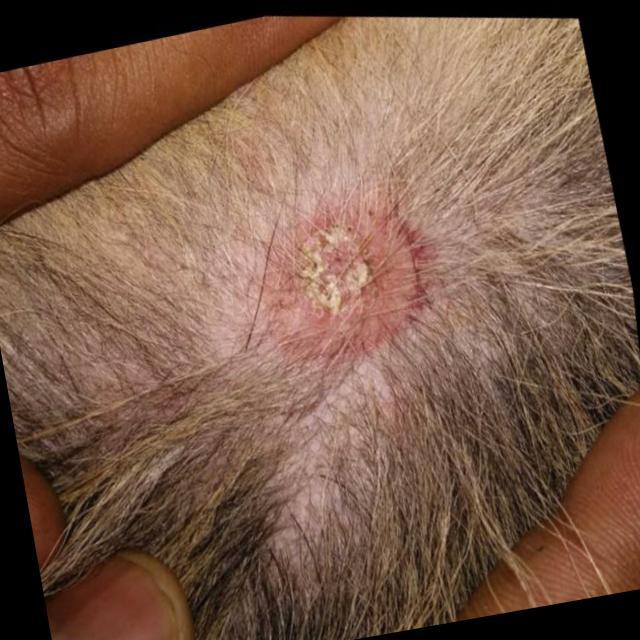
Canine ringworm (Dermatophytosis) — fungal infection caused by Microsporum or Trichophyton. Presents with circular alopecia, scaling, crusting, and broken hairs.